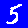
Digit: 5